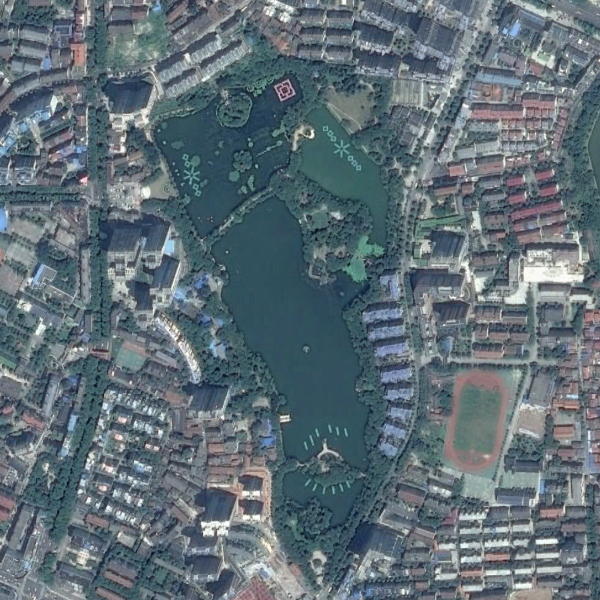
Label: Park